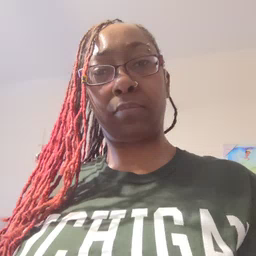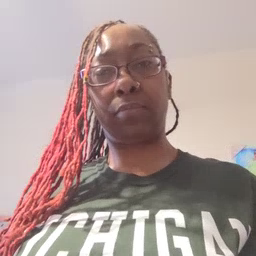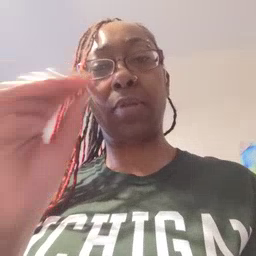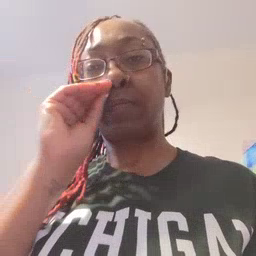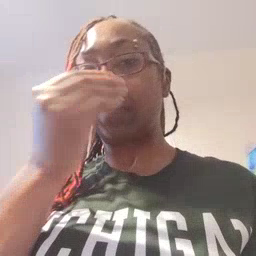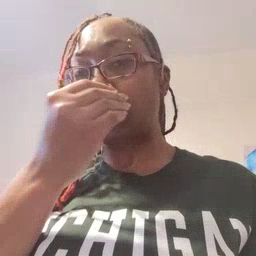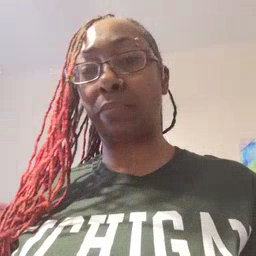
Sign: flower